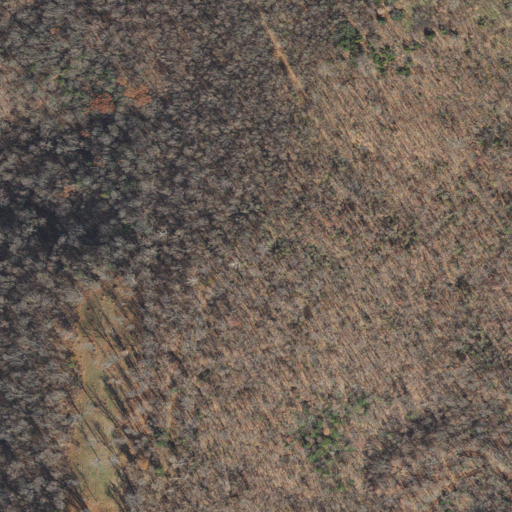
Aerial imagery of mountain in Arkansas named Jackson Mountain containing deciduous forest and pasture